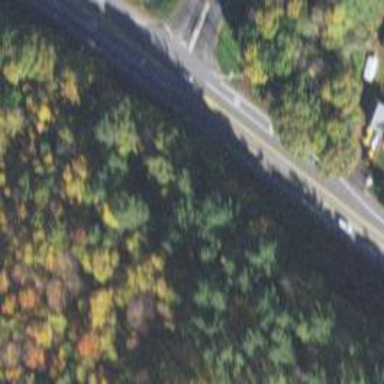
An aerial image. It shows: Excellent visible footway trail.